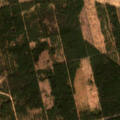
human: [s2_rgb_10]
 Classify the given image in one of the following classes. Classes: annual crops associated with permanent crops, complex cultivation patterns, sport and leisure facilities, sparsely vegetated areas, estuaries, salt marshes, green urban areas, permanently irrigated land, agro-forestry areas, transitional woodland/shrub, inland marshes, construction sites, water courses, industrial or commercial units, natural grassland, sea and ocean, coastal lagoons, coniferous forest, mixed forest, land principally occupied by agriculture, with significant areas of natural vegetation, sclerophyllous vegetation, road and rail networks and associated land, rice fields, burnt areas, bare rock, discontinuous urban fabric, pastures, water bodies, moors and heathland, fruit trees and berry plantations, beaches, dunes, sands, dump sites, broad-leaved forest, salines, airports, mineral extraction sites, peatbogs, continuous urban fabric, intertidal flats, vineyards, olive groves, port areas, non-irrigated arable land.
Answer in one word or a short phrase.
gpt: pastures, coniferous forest, mixed forest, transitional woodland/shrub